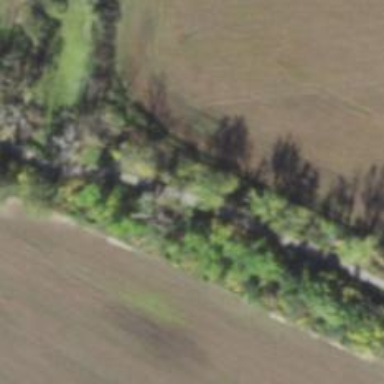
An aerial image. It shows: Abandoned railway.